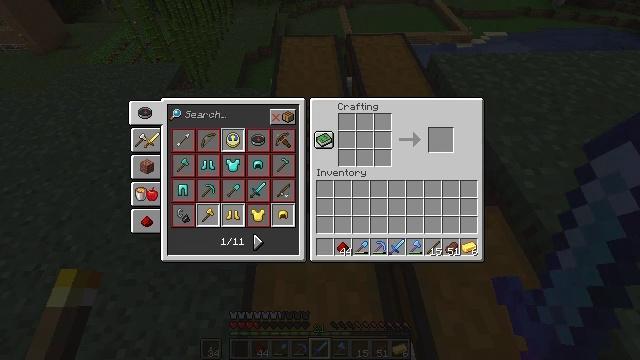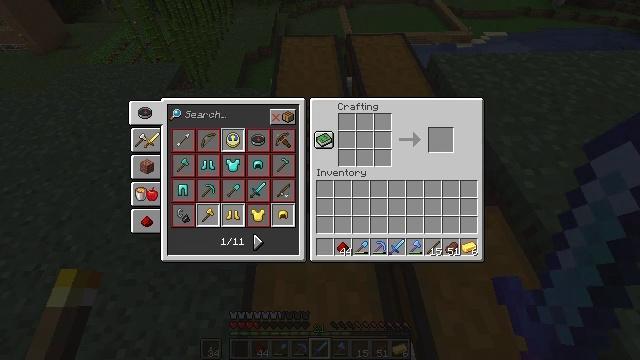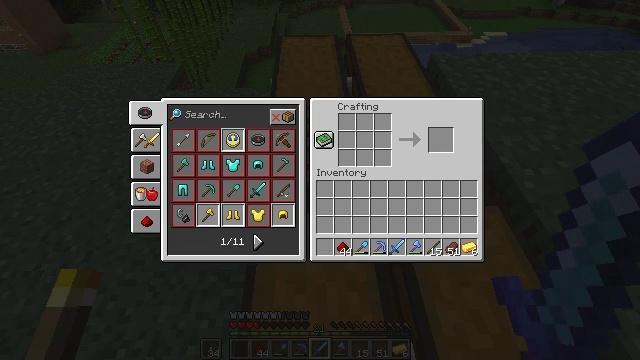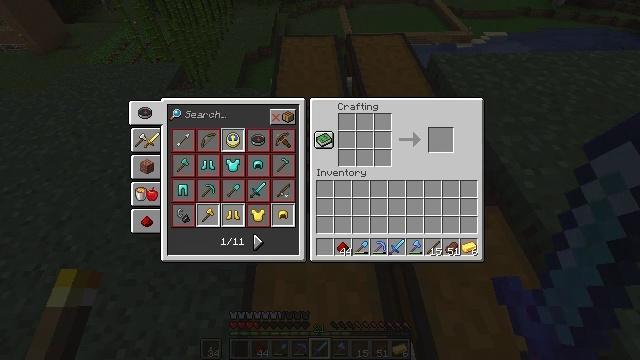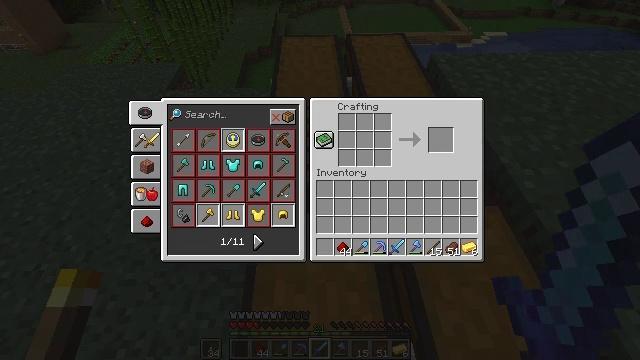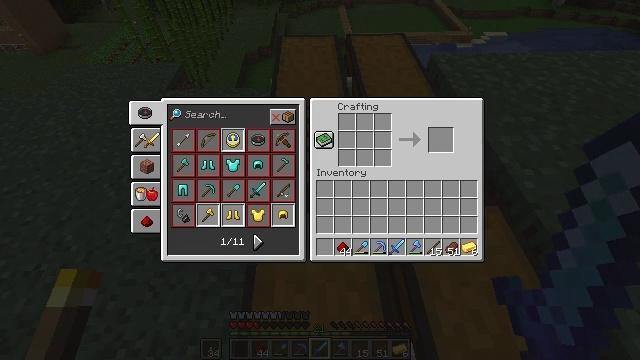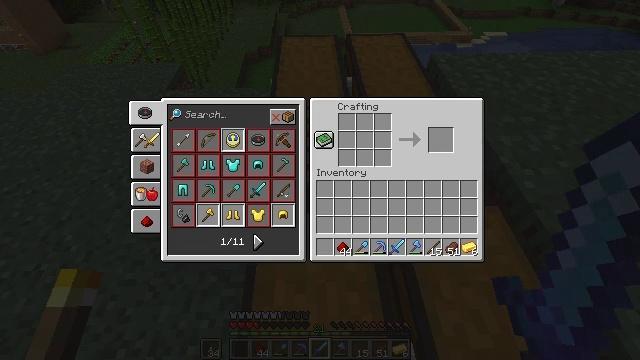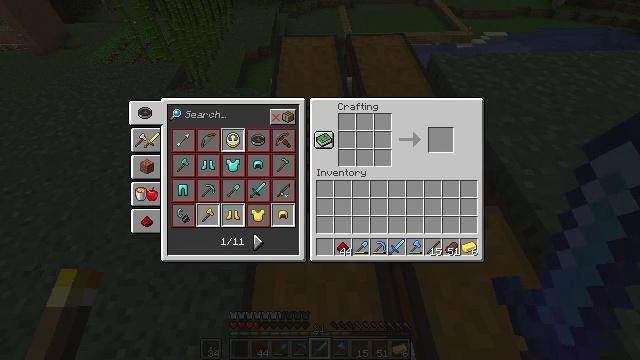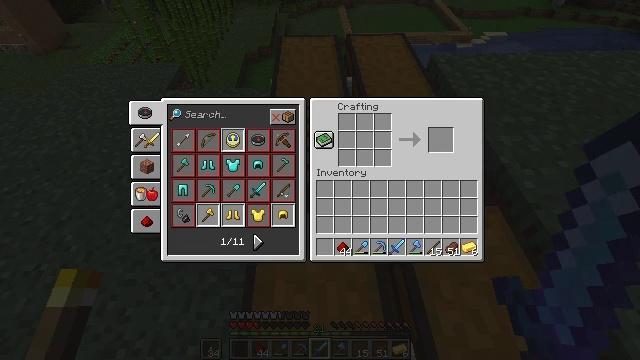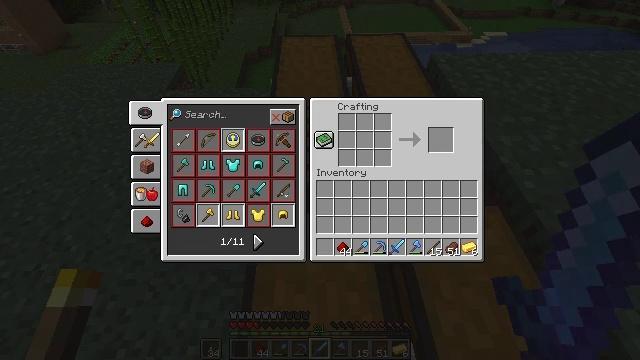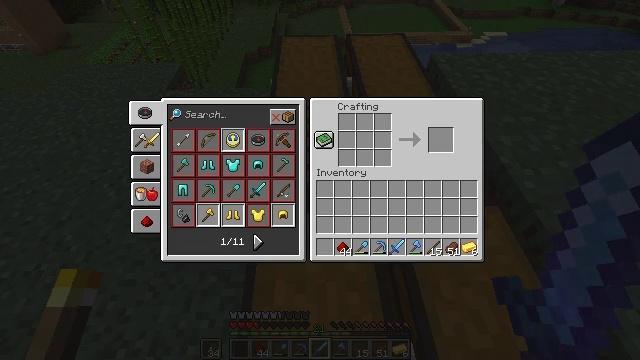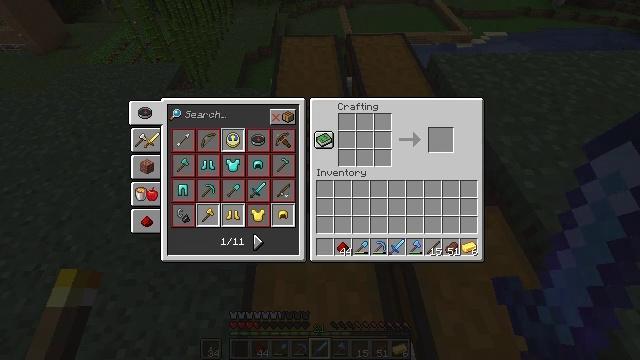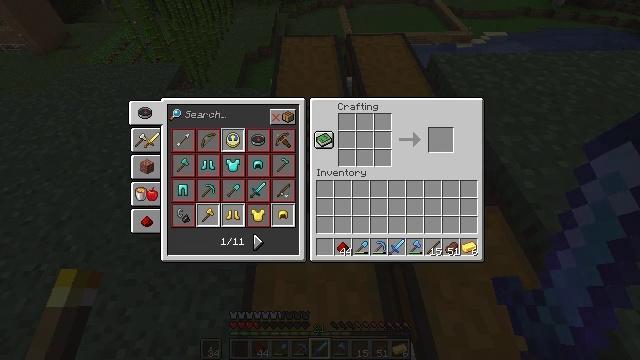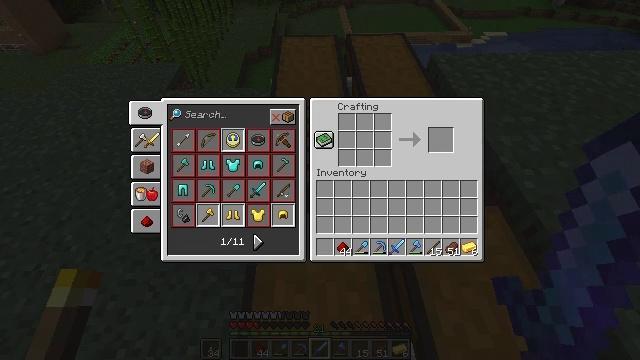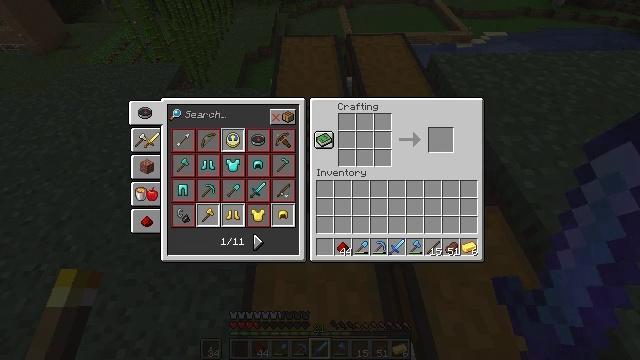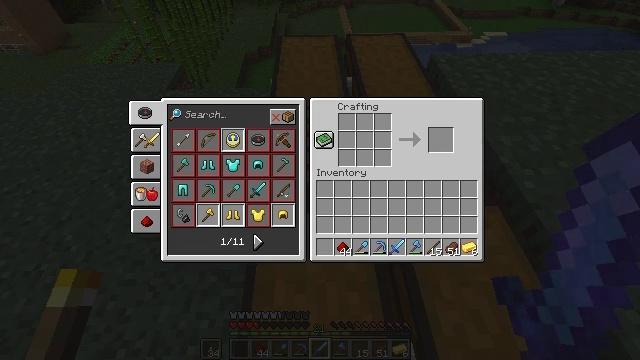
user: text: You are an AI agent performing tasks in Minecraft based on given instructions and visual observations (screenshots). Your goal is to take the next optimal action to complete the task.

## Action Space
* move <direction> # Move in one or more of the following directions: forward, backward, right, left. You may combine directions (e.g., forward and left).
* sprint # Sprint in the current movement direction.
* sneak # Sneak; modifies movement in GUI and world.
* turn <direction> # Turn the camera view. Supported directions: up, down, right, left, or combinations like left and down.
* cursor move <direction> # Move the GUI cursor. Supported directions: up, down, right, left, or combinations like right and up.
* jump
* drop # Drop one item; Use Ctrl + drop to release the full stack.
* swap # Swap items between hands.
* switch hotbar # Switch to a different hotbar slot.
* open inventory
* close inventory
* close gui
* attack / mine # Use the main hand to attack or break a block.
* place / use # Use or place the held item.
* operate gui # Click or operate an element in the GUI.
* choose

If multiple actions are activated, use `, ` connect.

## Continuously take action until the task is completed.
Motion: motion action
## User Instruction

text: Craft powered rail with the necessary materials.
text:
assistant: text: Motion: no_op
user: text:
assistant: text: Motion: no_op
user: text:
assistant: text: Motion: no_op
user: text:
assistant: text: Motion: no_op
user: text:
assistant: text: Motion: no_op
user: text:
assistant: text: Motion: no_op
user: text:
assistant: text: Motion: no_op
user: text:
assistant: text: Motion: no_op
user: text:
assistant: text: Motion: no_op
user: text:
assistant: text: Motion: no_op
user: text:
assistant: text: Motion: no_op
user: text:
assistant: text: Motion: no_op
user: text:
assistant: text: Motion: no_op
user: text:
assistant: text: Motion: no_op
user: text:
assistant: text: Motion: no_op
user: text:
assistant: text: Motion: no_op
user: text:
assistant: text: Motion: no_op
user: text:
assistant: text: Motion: no_op
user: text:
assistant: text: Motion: no_op
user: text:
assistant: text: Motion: no_op
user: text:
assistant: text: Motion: no_op
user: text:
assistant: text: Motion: no_op
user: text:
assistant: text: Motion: no_op
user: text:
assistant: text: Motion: no_op
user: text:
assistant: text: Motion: cursor move right
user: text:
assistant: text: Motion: cursor move right
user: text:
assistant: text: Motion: cursor move right and down
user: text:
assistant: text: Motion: no_op
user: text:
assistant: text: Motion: no_op
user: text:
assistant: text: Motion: no_op